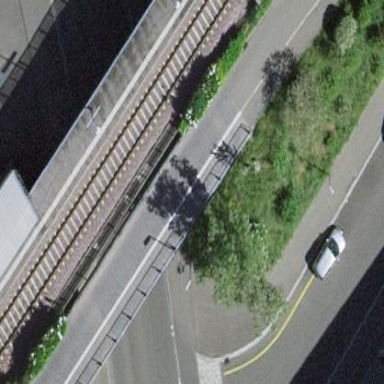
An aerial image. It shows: Beam bridge structure.